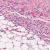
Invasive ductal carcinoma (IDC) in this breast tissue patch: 1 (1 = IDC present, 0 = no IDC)